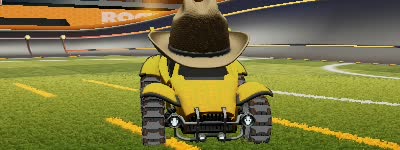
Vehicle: octane